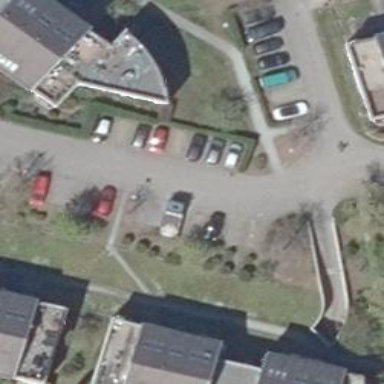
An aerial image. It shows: Paved living street.